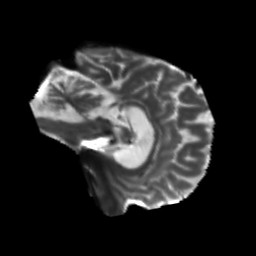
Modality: T2w
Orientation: sagittal
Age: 51
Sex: male
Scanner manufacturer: siemens
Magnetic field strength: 3 T
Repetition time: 5.25 s
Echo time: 0.08 s